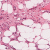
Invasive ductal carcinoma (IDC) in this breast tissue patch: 1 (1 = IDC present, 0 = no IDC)